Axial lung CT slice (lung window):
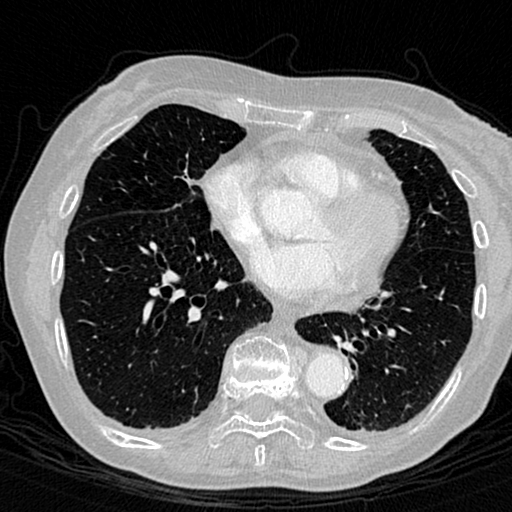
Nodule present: no